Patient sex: F
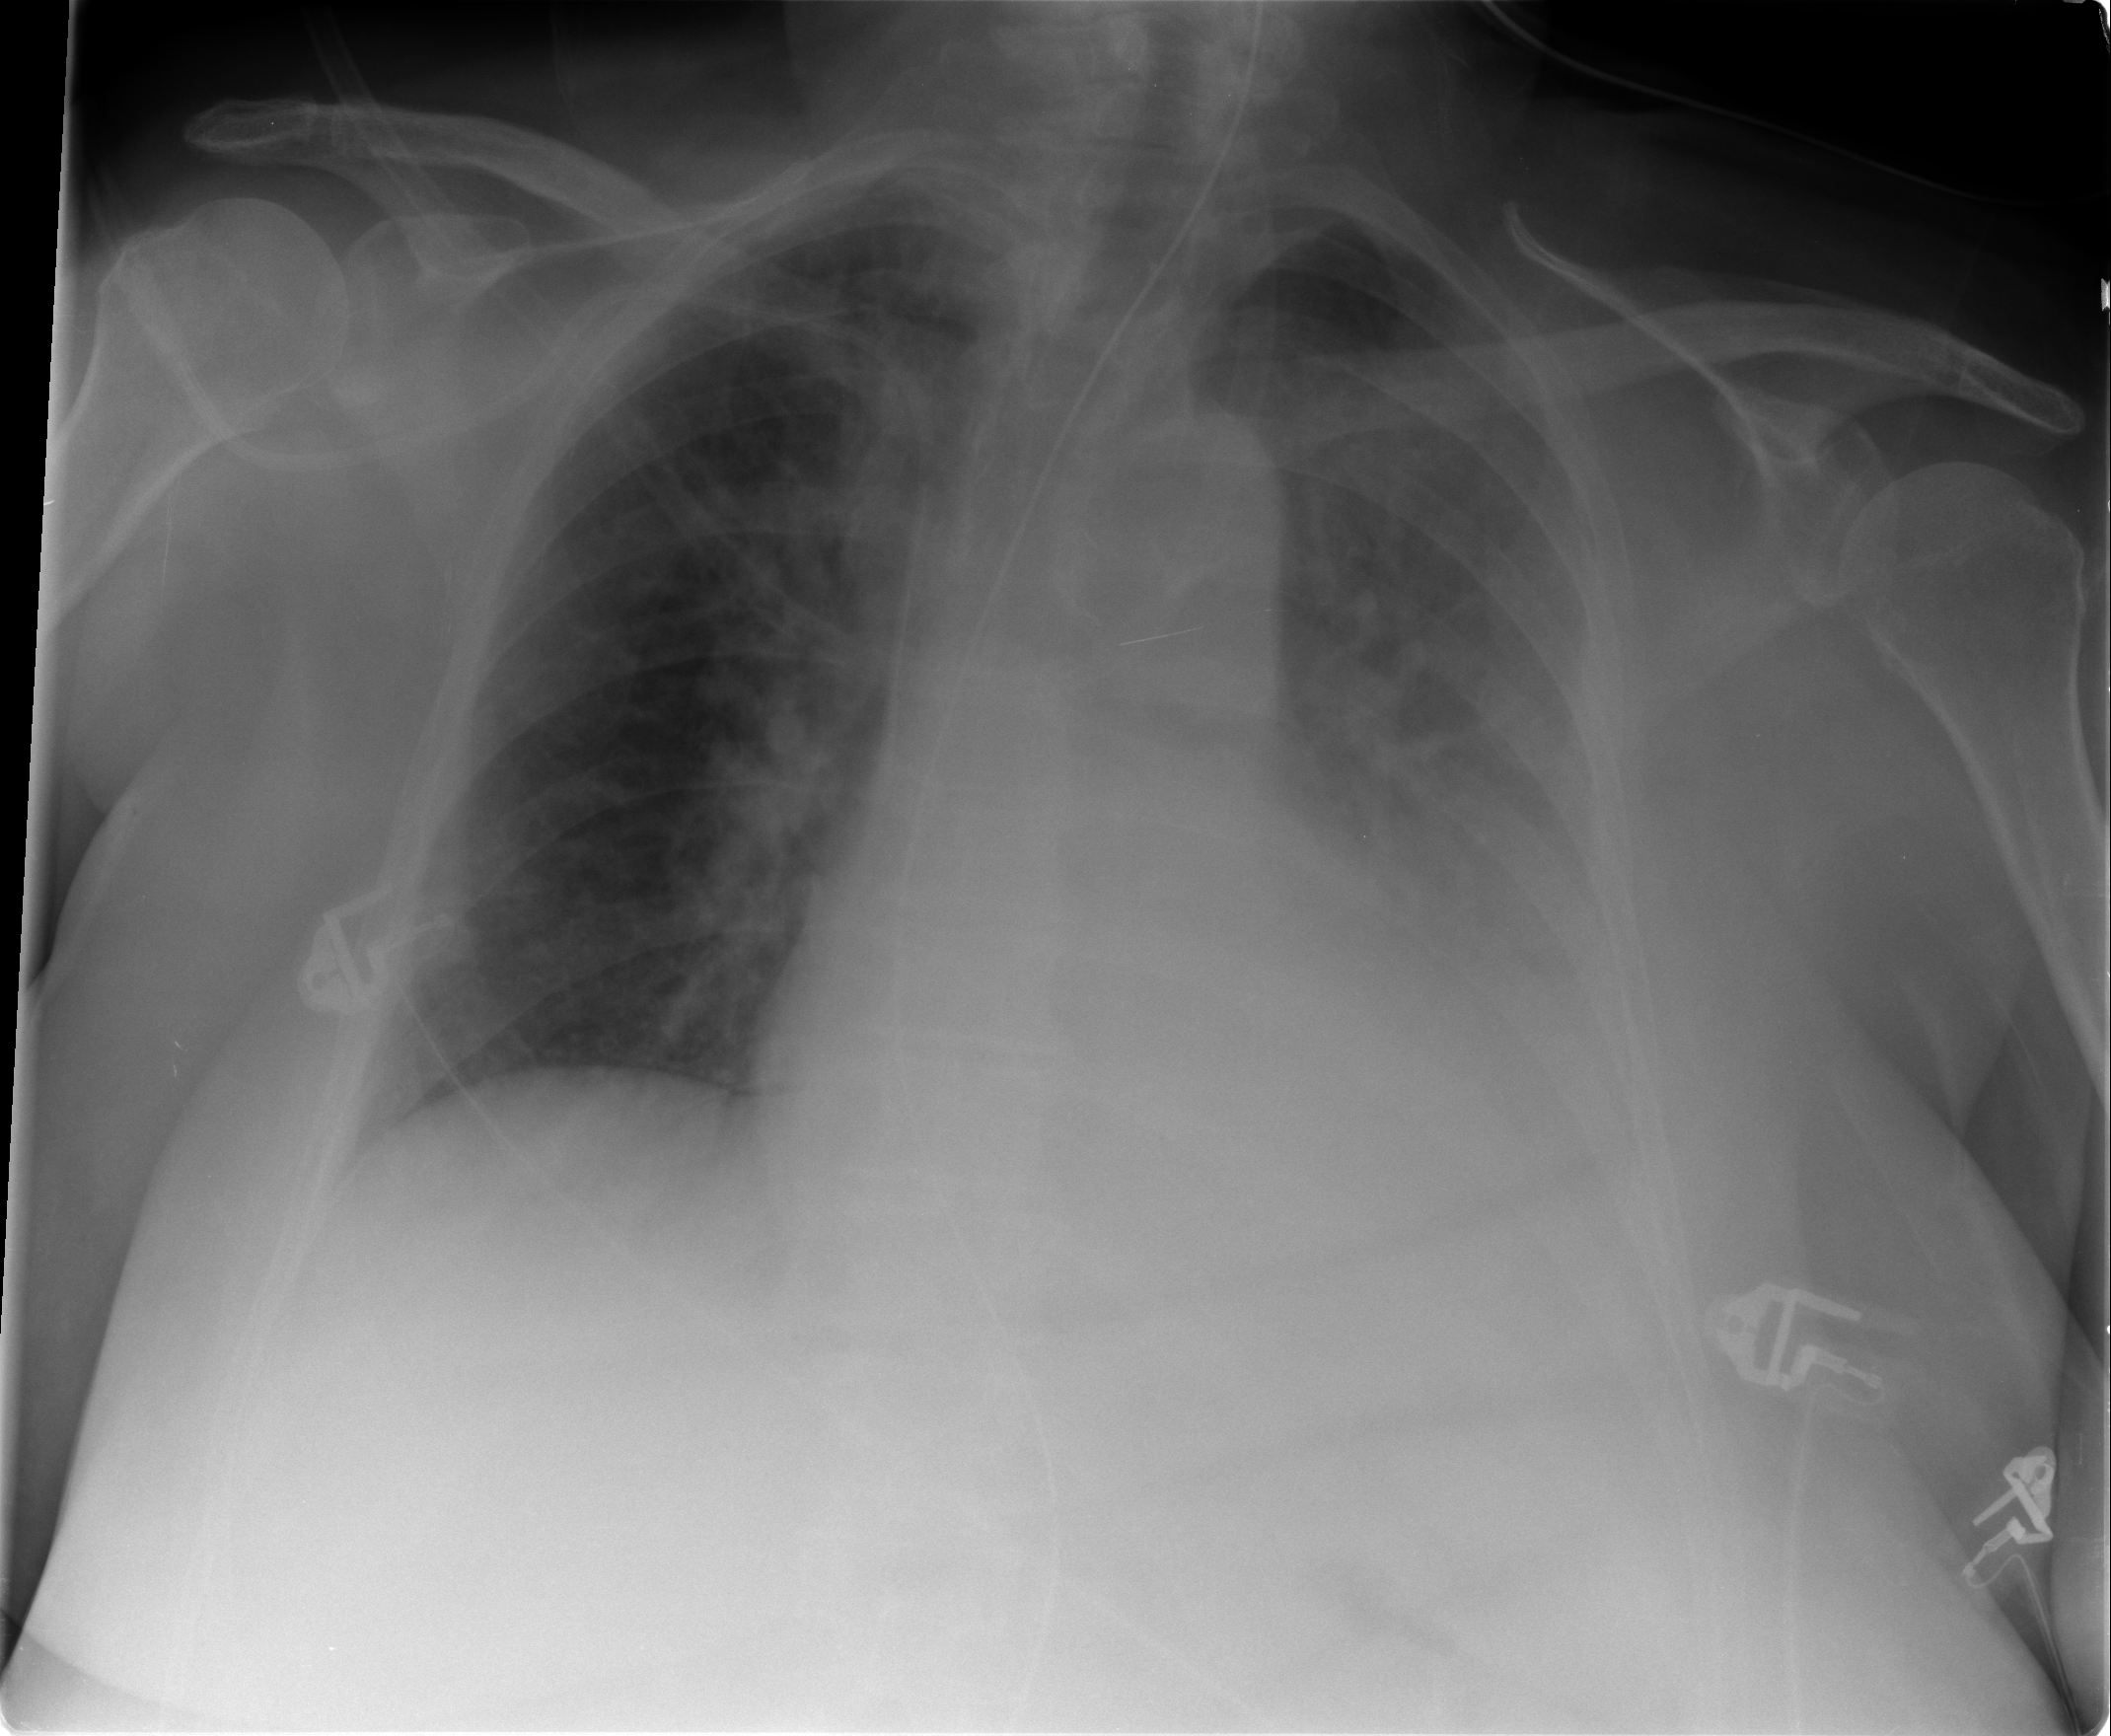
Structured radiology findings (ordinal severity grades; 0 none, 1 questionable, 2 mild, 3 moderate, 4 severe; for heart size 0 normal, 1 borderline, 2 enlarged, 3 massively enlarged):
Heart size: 2
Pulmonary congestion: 2
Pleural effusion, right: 0
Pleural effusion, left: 2
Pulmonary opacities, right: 0
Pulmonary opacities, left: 0
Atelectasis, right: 0
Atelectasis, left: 2